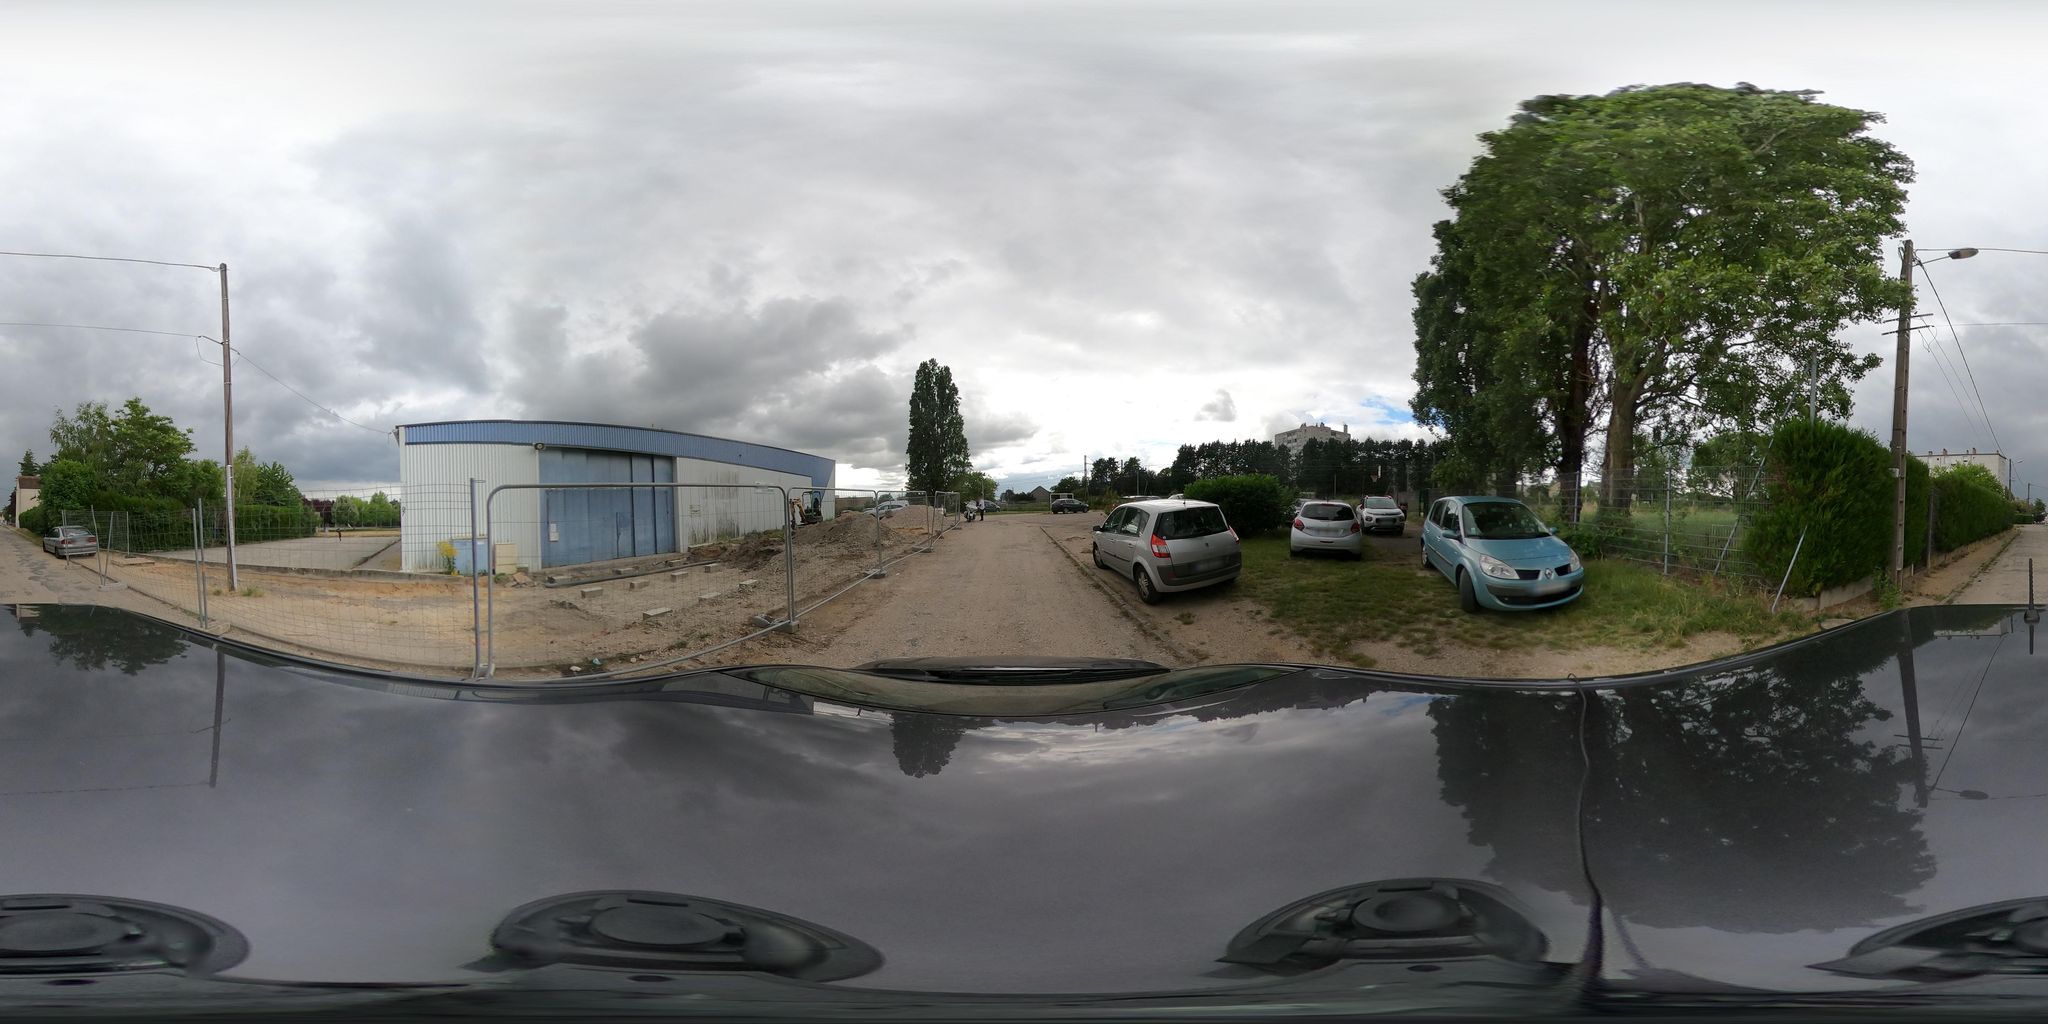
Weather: cloudy
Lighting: day
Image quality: good
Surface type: cycling surface
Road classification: steps, residential, path
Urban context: urban centre
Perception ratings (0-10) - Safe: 1.72, Lively: 0.19, Beautiful: 4.75, Boring: 4, Depressing: 6.81, Wealthy: 5.18